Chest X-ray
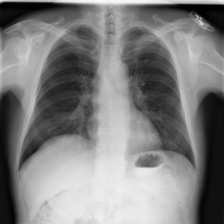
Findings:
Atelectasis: negative
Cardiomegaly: negative
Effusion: negative
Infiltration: positive
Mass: negative
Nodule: negative
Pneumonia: negative
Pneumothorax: negative
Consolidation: negative
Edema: negative
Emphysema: negative
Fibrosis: negative
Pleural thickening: negative
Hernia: negative